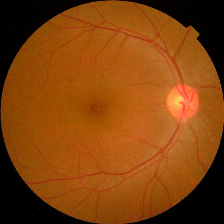
Diabetic retinopathy grade: No DR